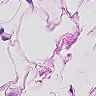
Metastatic tissue present: no